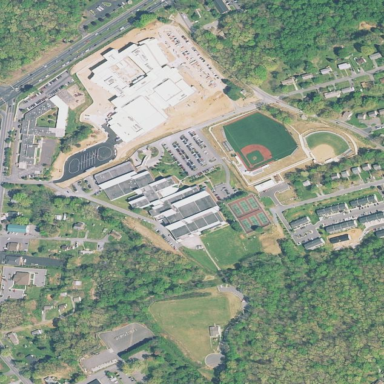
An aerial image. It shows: School facility within area designated for education.